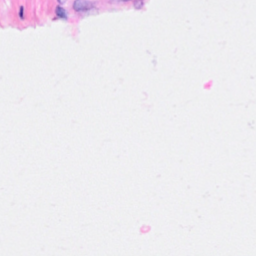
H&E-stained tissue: Breast